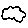
Label: cloud